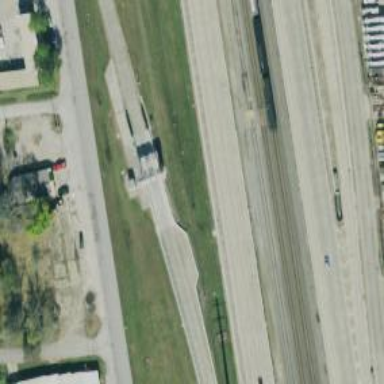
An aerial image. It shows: Toll gantry on the road.